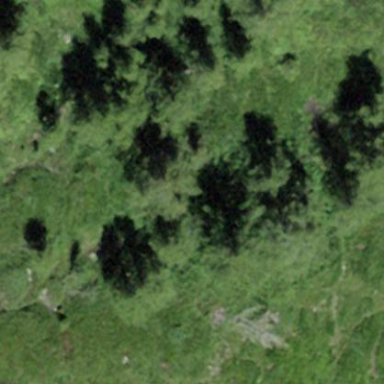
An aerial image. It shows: Forest area dominated by needle-leaved trees.